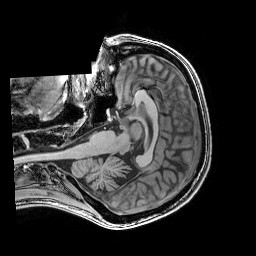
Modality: T1w
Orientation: axial
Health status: healthy
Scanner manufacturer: philips
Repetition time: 0.007629 s
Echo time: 0.00351 s